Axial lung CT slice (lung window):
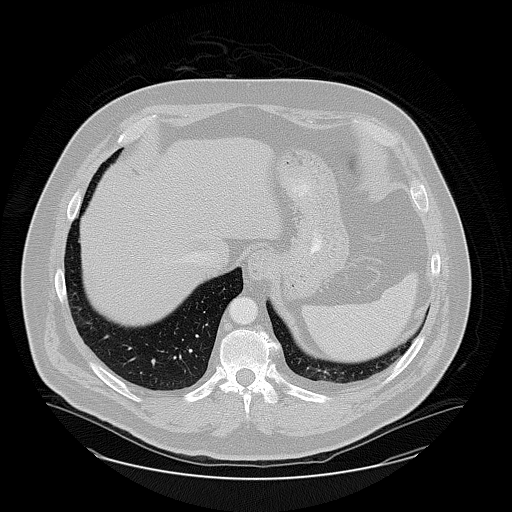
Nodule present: no